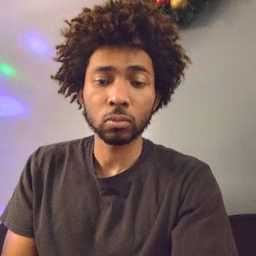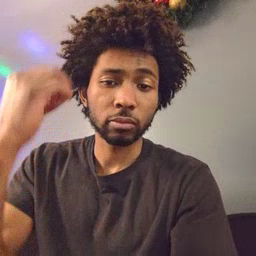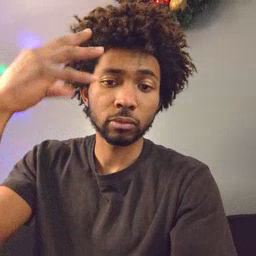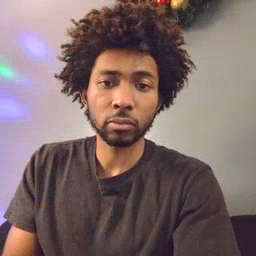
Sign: shower